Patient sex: F
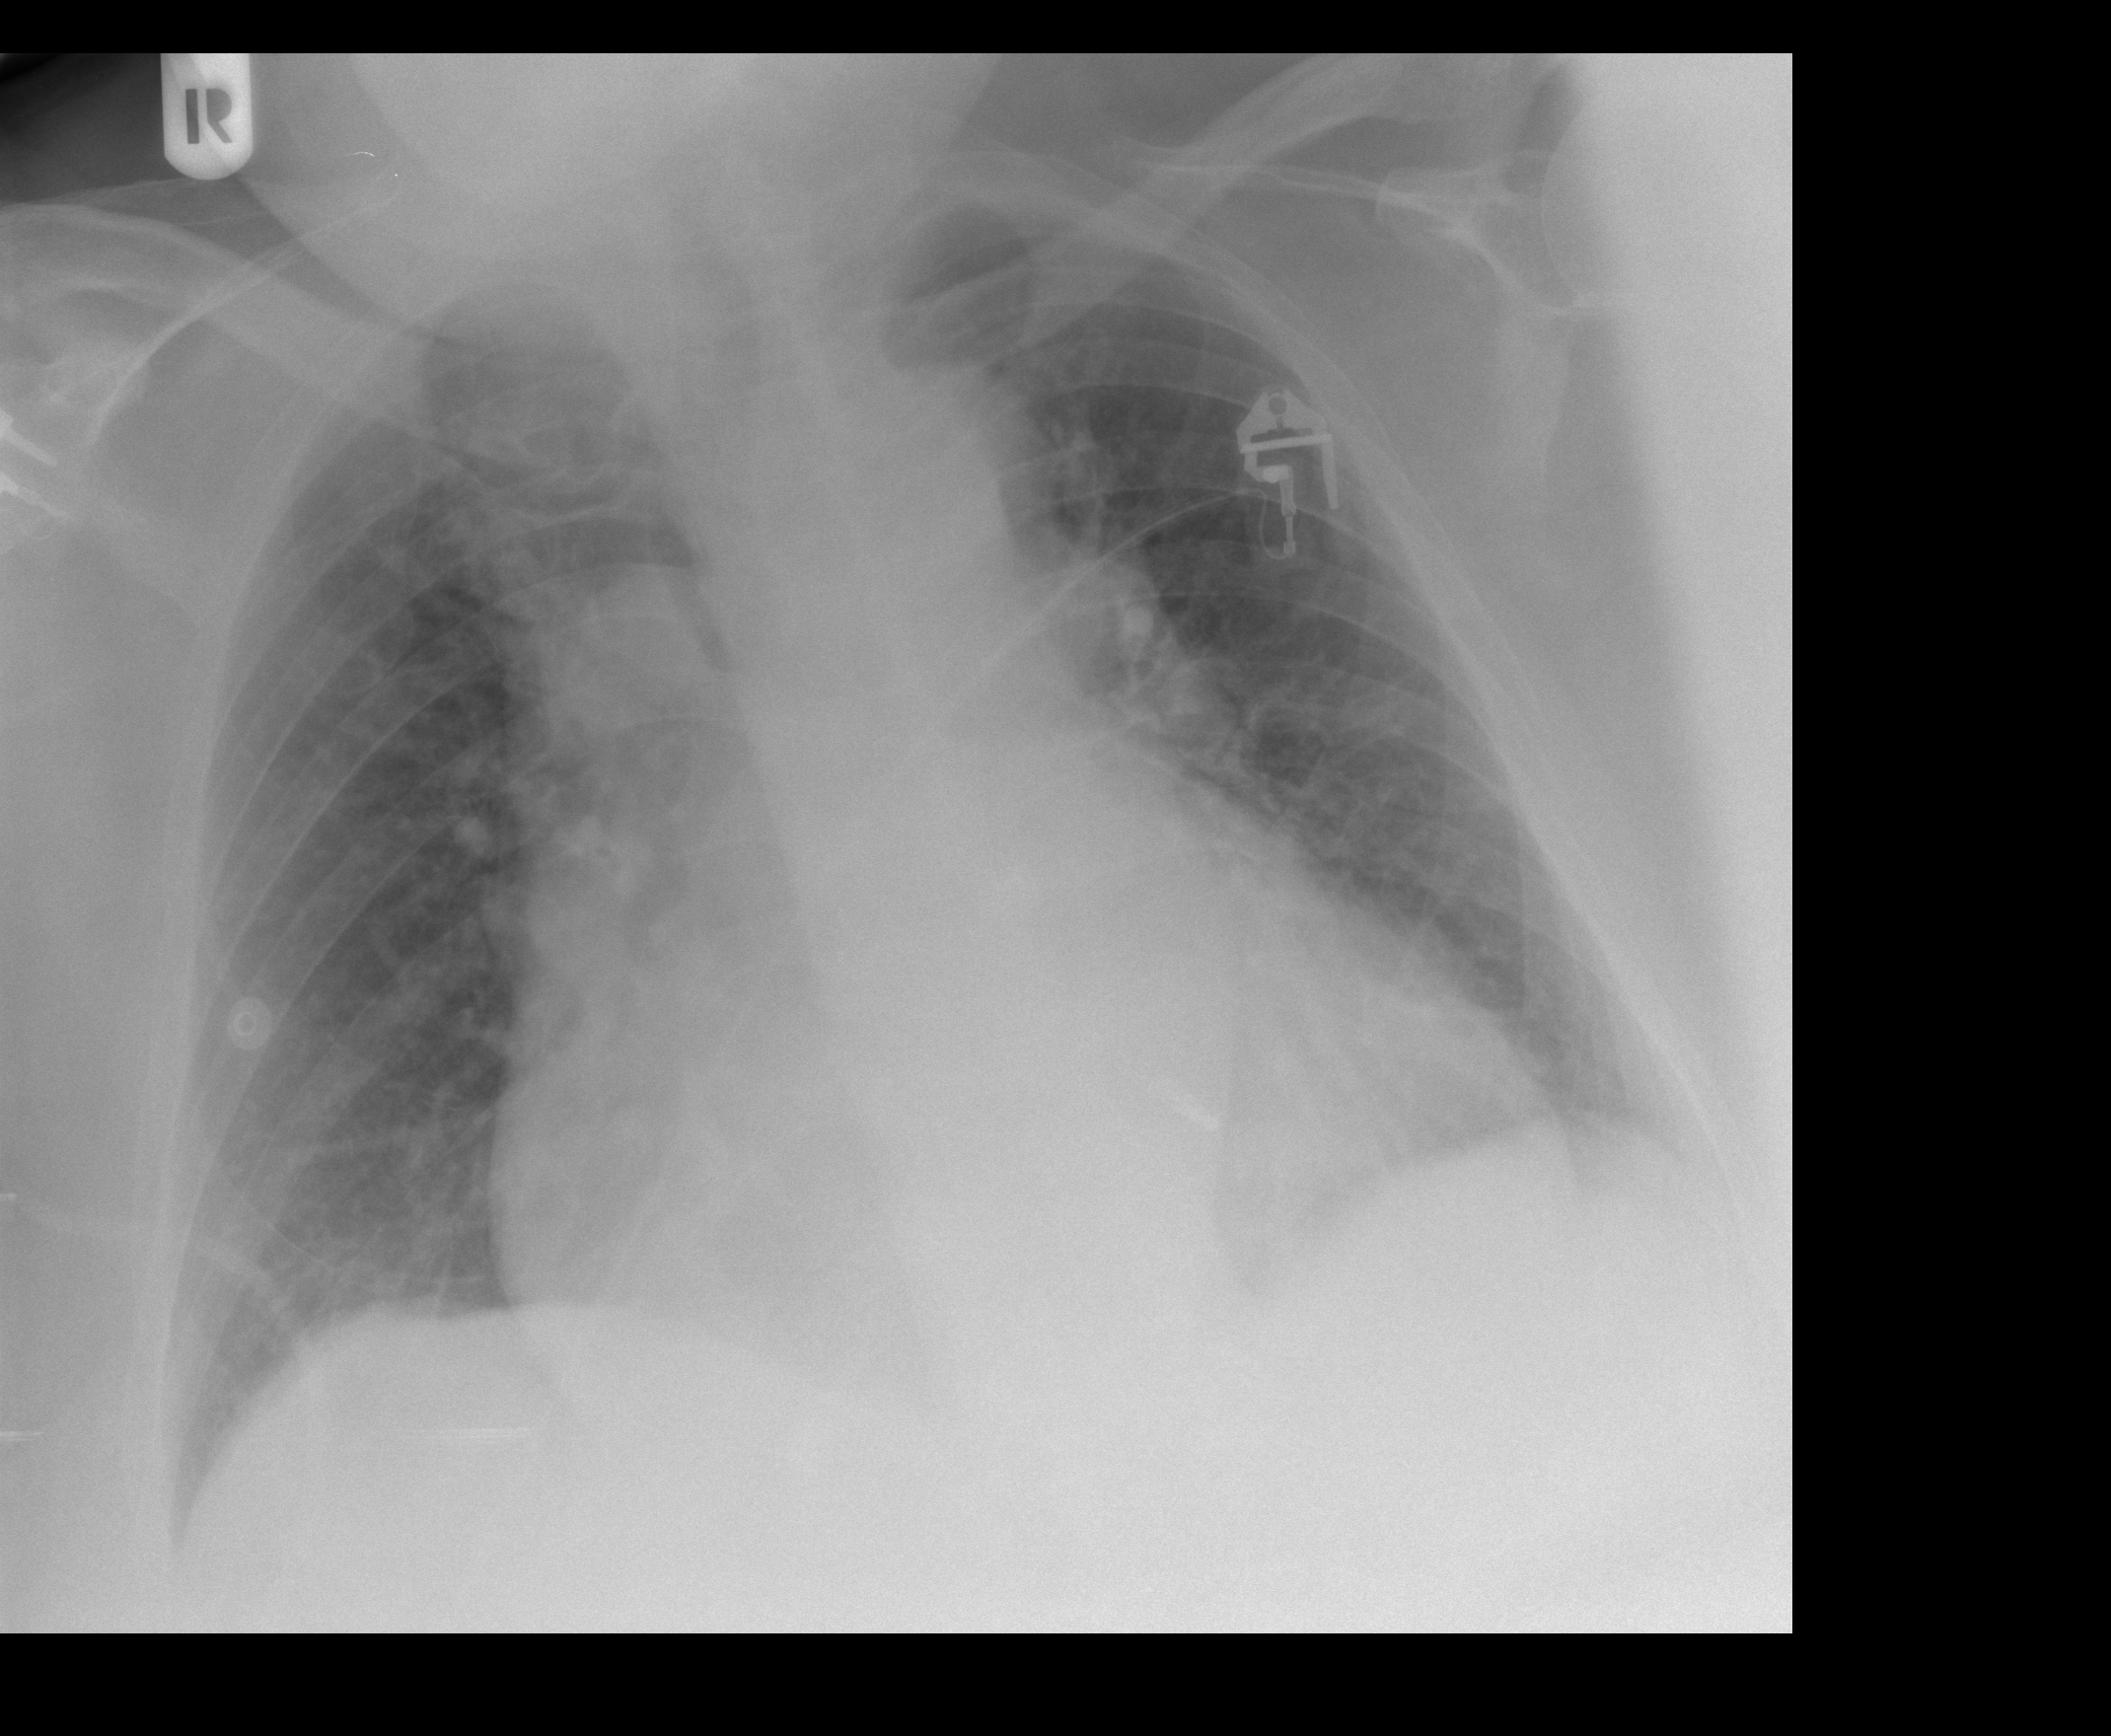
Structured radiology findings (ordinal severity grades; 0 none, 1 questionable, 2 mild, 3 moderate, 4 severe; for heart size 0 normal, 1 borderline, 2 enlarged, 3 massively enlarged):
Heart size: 2
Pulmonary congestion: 2
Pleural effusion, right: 0
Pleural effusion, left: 0
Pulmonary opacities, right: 0
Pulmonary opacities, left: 0
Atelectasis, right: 2
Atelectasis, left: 2